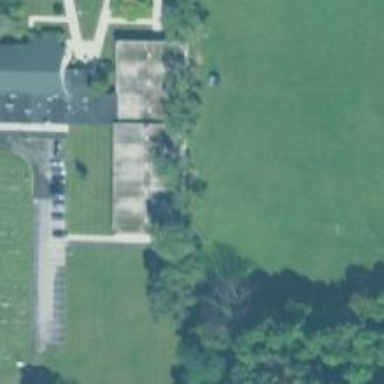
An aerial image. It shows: School building with school amenities.